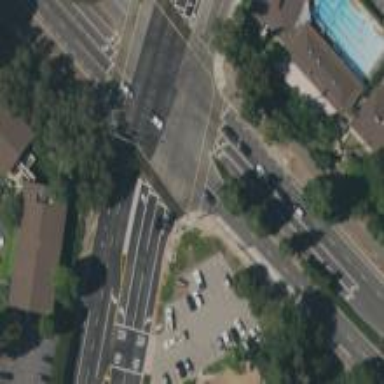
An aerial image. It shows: Marked road crossing.